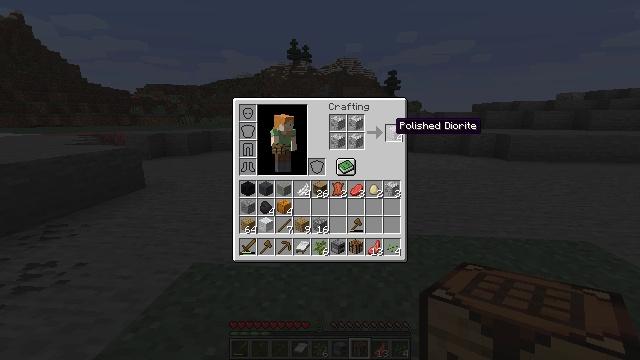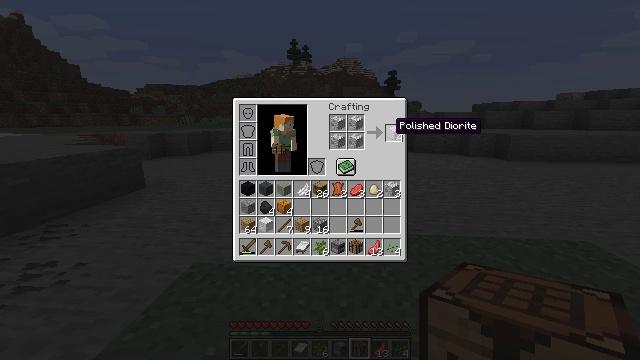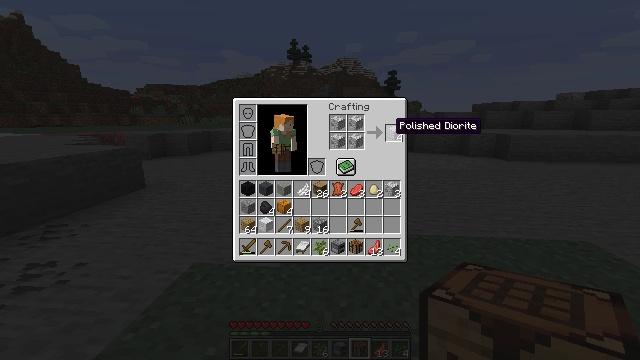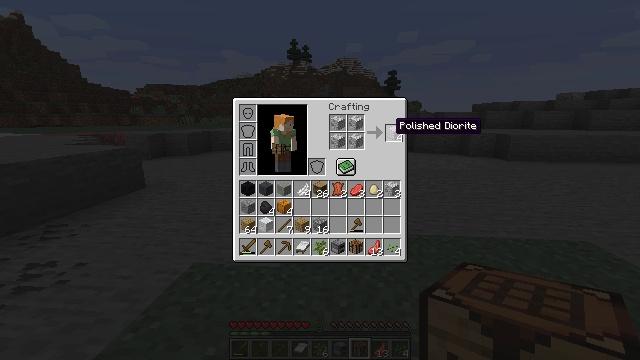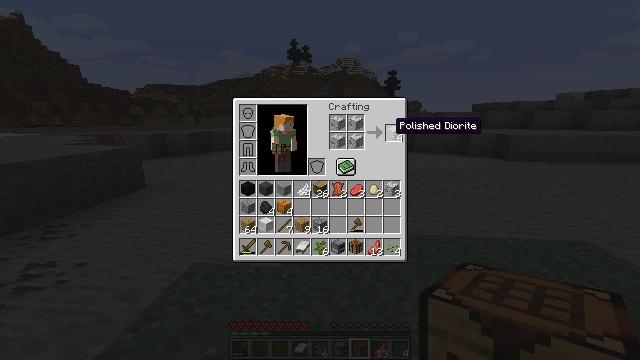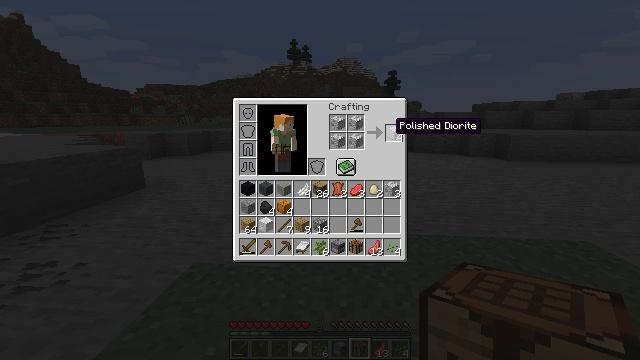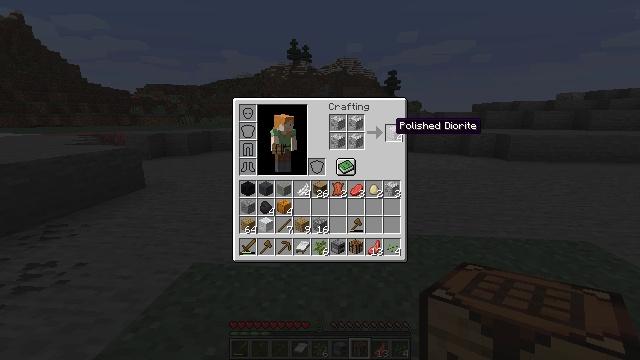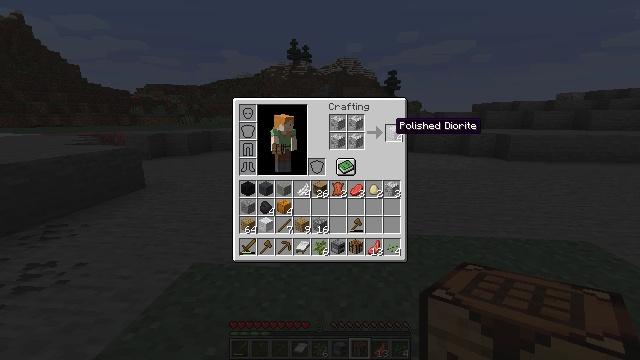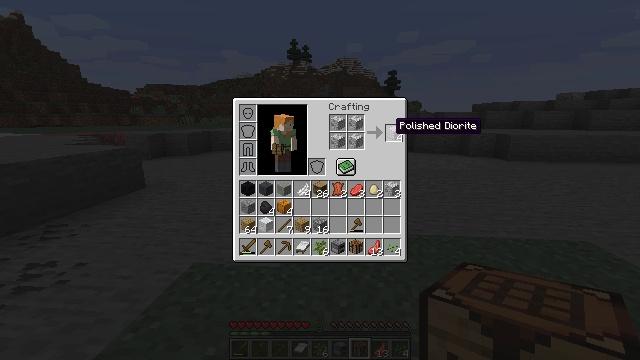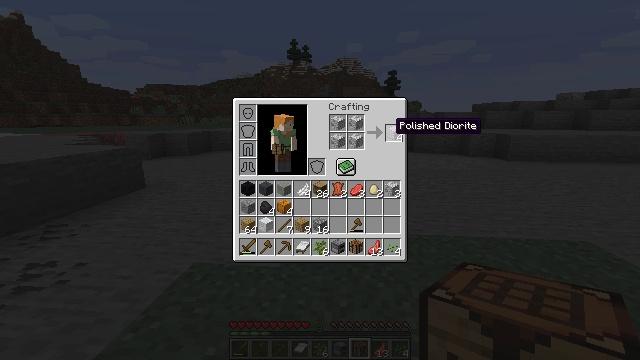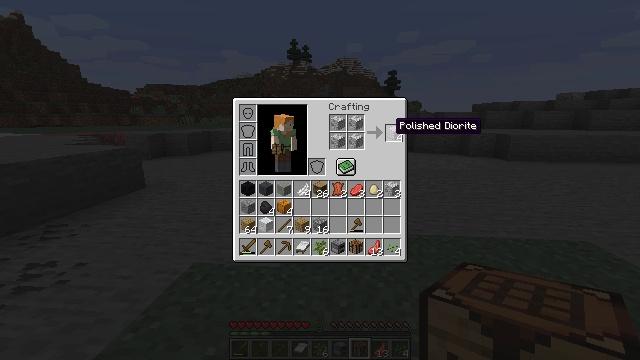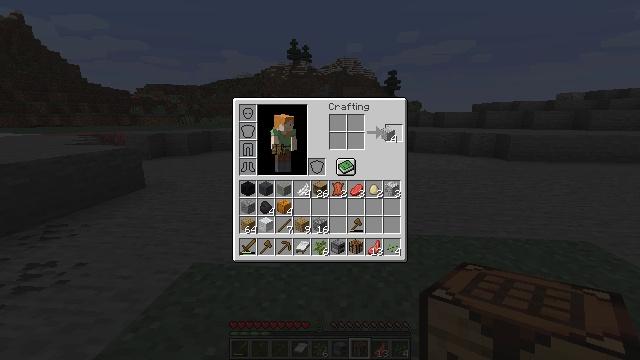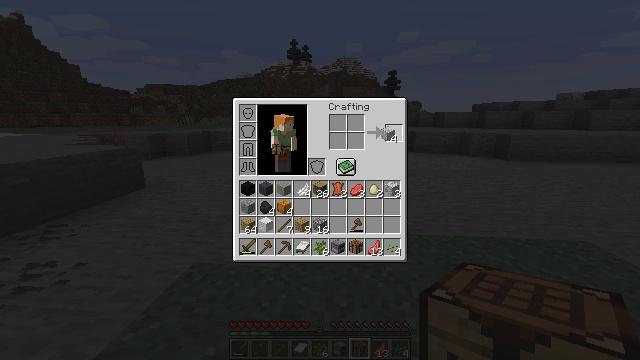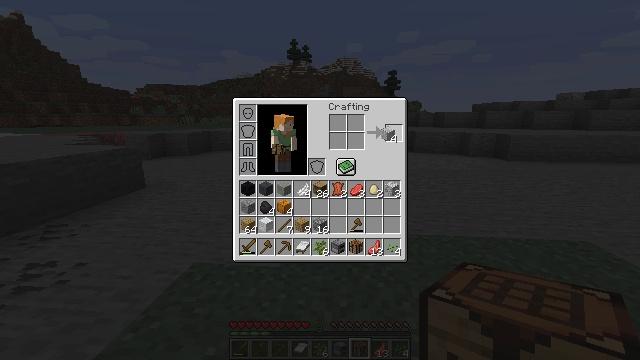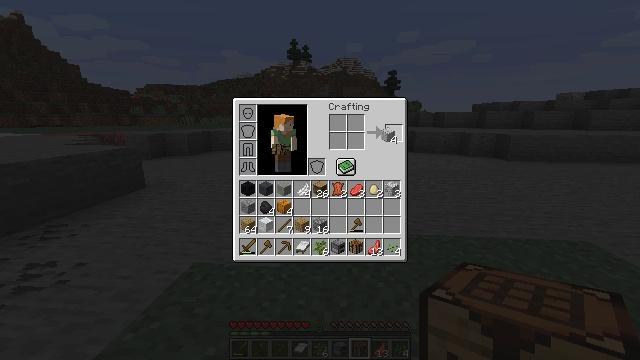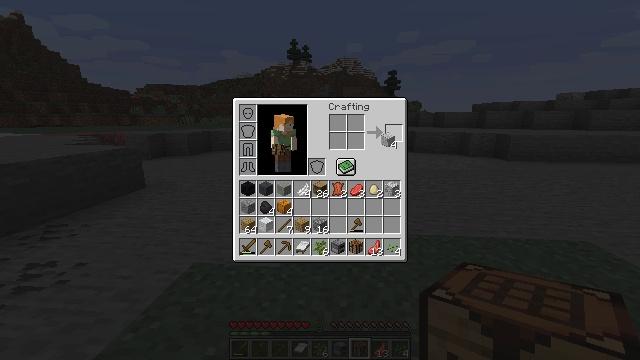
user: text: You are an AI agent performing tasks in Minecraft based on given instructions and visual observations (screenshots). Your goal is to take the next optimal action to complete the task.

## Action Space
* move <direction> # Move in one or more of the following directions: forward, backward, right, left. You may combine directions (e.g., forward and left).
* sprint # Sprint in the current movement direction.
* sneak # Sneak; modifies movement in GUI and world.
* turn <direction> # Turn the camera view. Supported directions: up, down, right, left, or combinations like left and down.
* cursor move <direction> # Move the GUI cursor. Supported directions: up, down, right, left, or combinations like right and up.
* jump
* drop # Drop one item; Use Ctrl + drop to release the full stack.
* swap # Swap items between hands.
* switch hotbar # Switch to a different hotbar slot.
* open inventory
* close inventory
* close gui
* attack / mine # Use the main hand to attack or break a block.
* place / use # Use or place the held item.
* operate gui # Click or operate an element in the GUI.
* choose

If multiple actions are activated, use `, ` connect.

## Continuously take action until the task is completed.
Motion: motion action
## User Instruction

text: Convert diorite into polished diorite in the crafting menu.
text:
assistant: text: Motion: no_op
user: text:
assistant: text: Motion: no_op
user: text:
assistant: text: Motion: no_op
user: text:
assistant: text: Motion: no_op
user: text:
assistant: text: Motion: no_op
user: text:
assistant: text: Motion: no_op
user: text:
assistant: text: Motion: no_op
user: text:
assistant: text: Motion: no_op
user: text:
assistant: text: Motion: no_op
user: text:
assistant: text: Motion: no_op
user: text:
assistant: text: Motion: operate gui
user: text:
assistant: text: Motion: operate gui
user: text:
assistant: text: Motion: operate gui
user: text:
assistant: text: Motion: operate gui
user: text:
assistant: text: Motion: no_op
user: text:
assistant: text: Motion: no_op